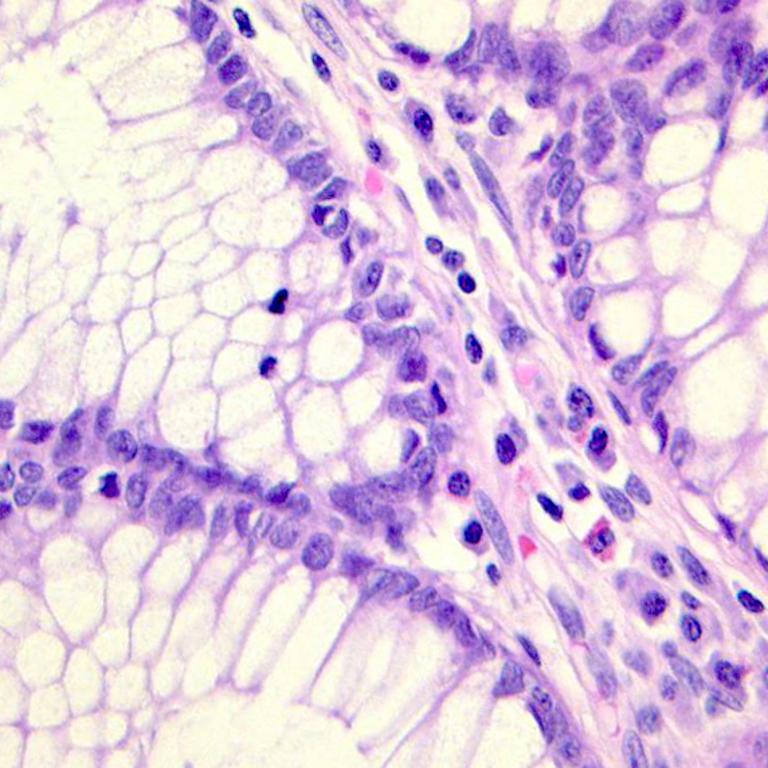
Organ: colon
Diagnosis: benign